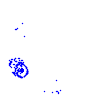
Particle: pion